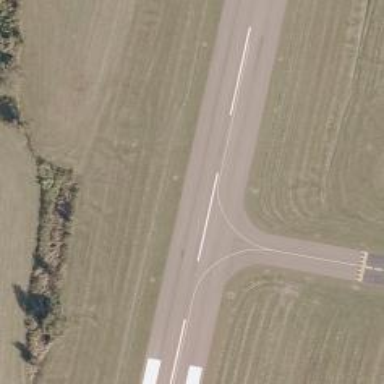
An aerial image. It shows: Runway surface made of asphalt at airport.